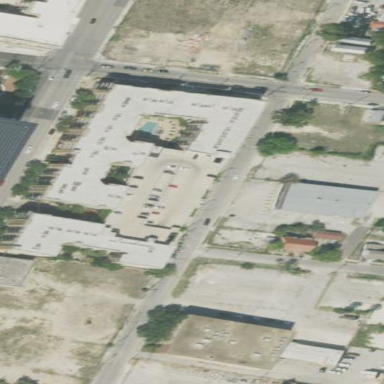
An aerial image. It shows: Multi-storey parking building.